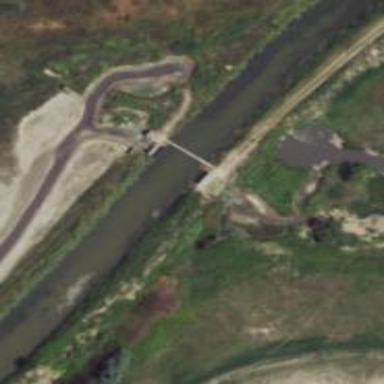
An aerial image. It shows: Weir along the waterway.